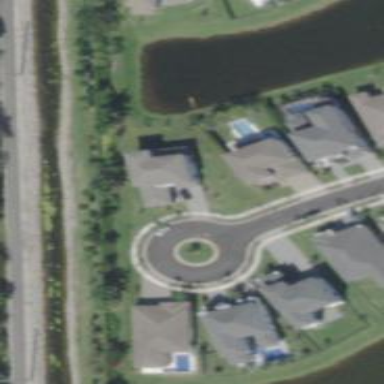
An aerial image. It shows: Turning loop on the road.